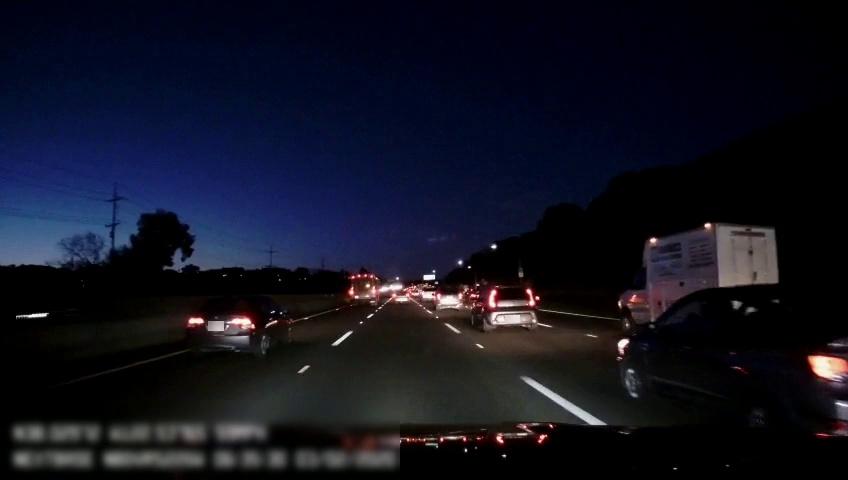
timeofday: Night
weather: Other
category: Drivable Space
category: Vehicles | Bus
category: Vehicles | Car
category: Vehicles | Truck
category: Vehicles | SUV
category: Vehicles | Car
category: Vehicles | Car
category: Vehicles | Car
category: Vehicles | Car
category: Vehicles | SUV
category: Lanes | Alternate Lane
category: Lanes | Current Lane
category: Lanes | Current Lane
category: Lanes | Alternate Lane
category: Lanes | Alternate Lane